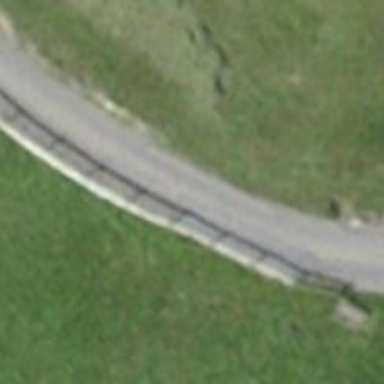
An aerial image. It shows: Well-maintained track road with grade 1 tracktype.